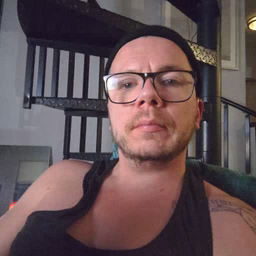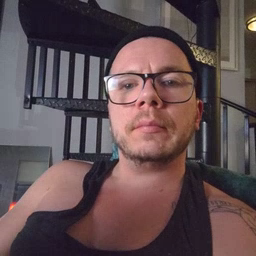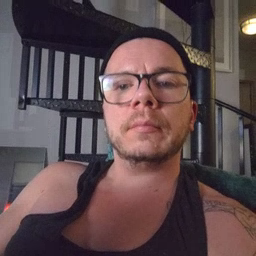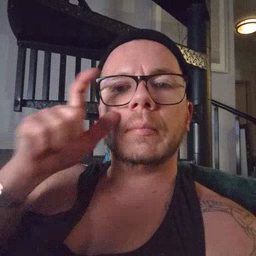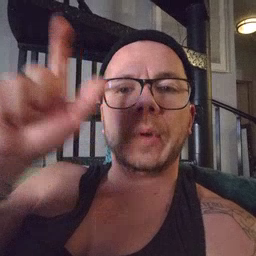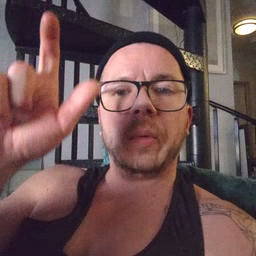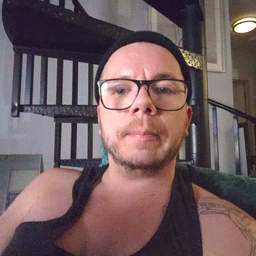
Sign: moon